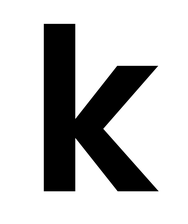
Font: Poppins-SemiBold